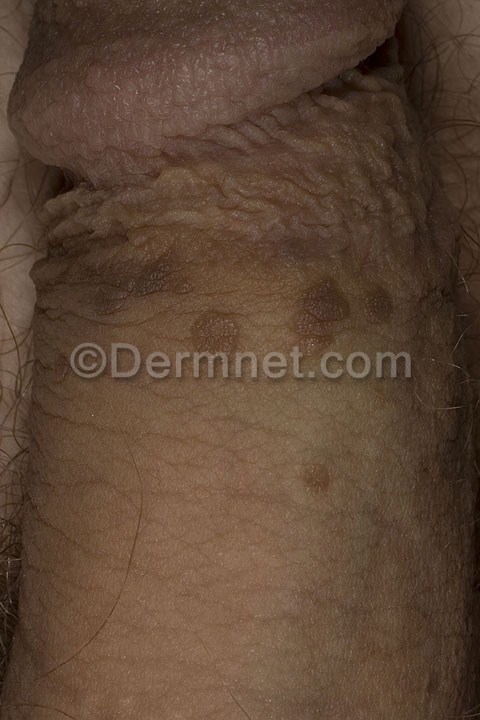
Disease: Herpes HPV and other STDs Photos